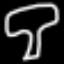
Label: mushroom